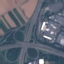
Land use / land cover: Highway